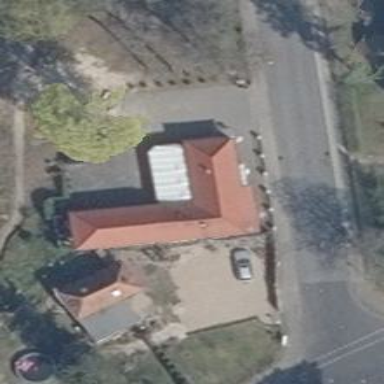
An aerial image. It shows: Commercial building with hipped roof shape.